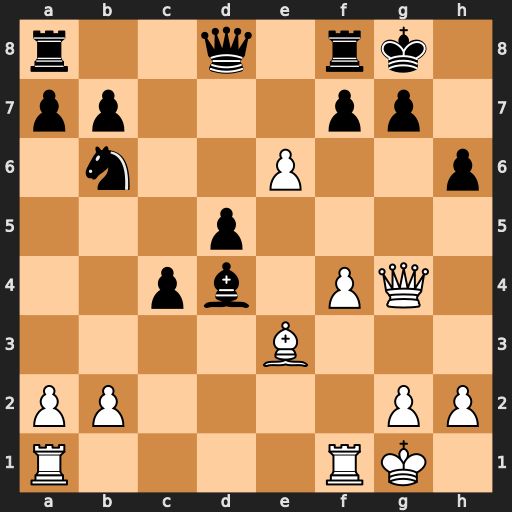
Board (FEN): r2q1rk1/pp3pp1/1n2P2p/3p4/2pb1PQ1/4B3/PP4PP/R4RK1
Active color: w
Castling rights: -
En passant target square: -
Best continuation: Bxd4